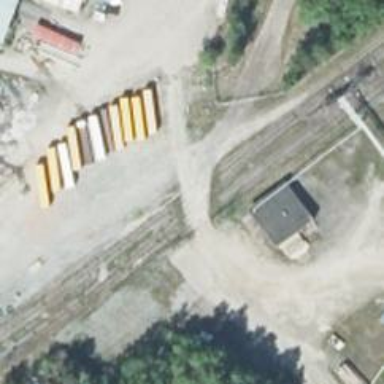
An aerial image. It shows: Level crossing along the railway.